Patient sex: F
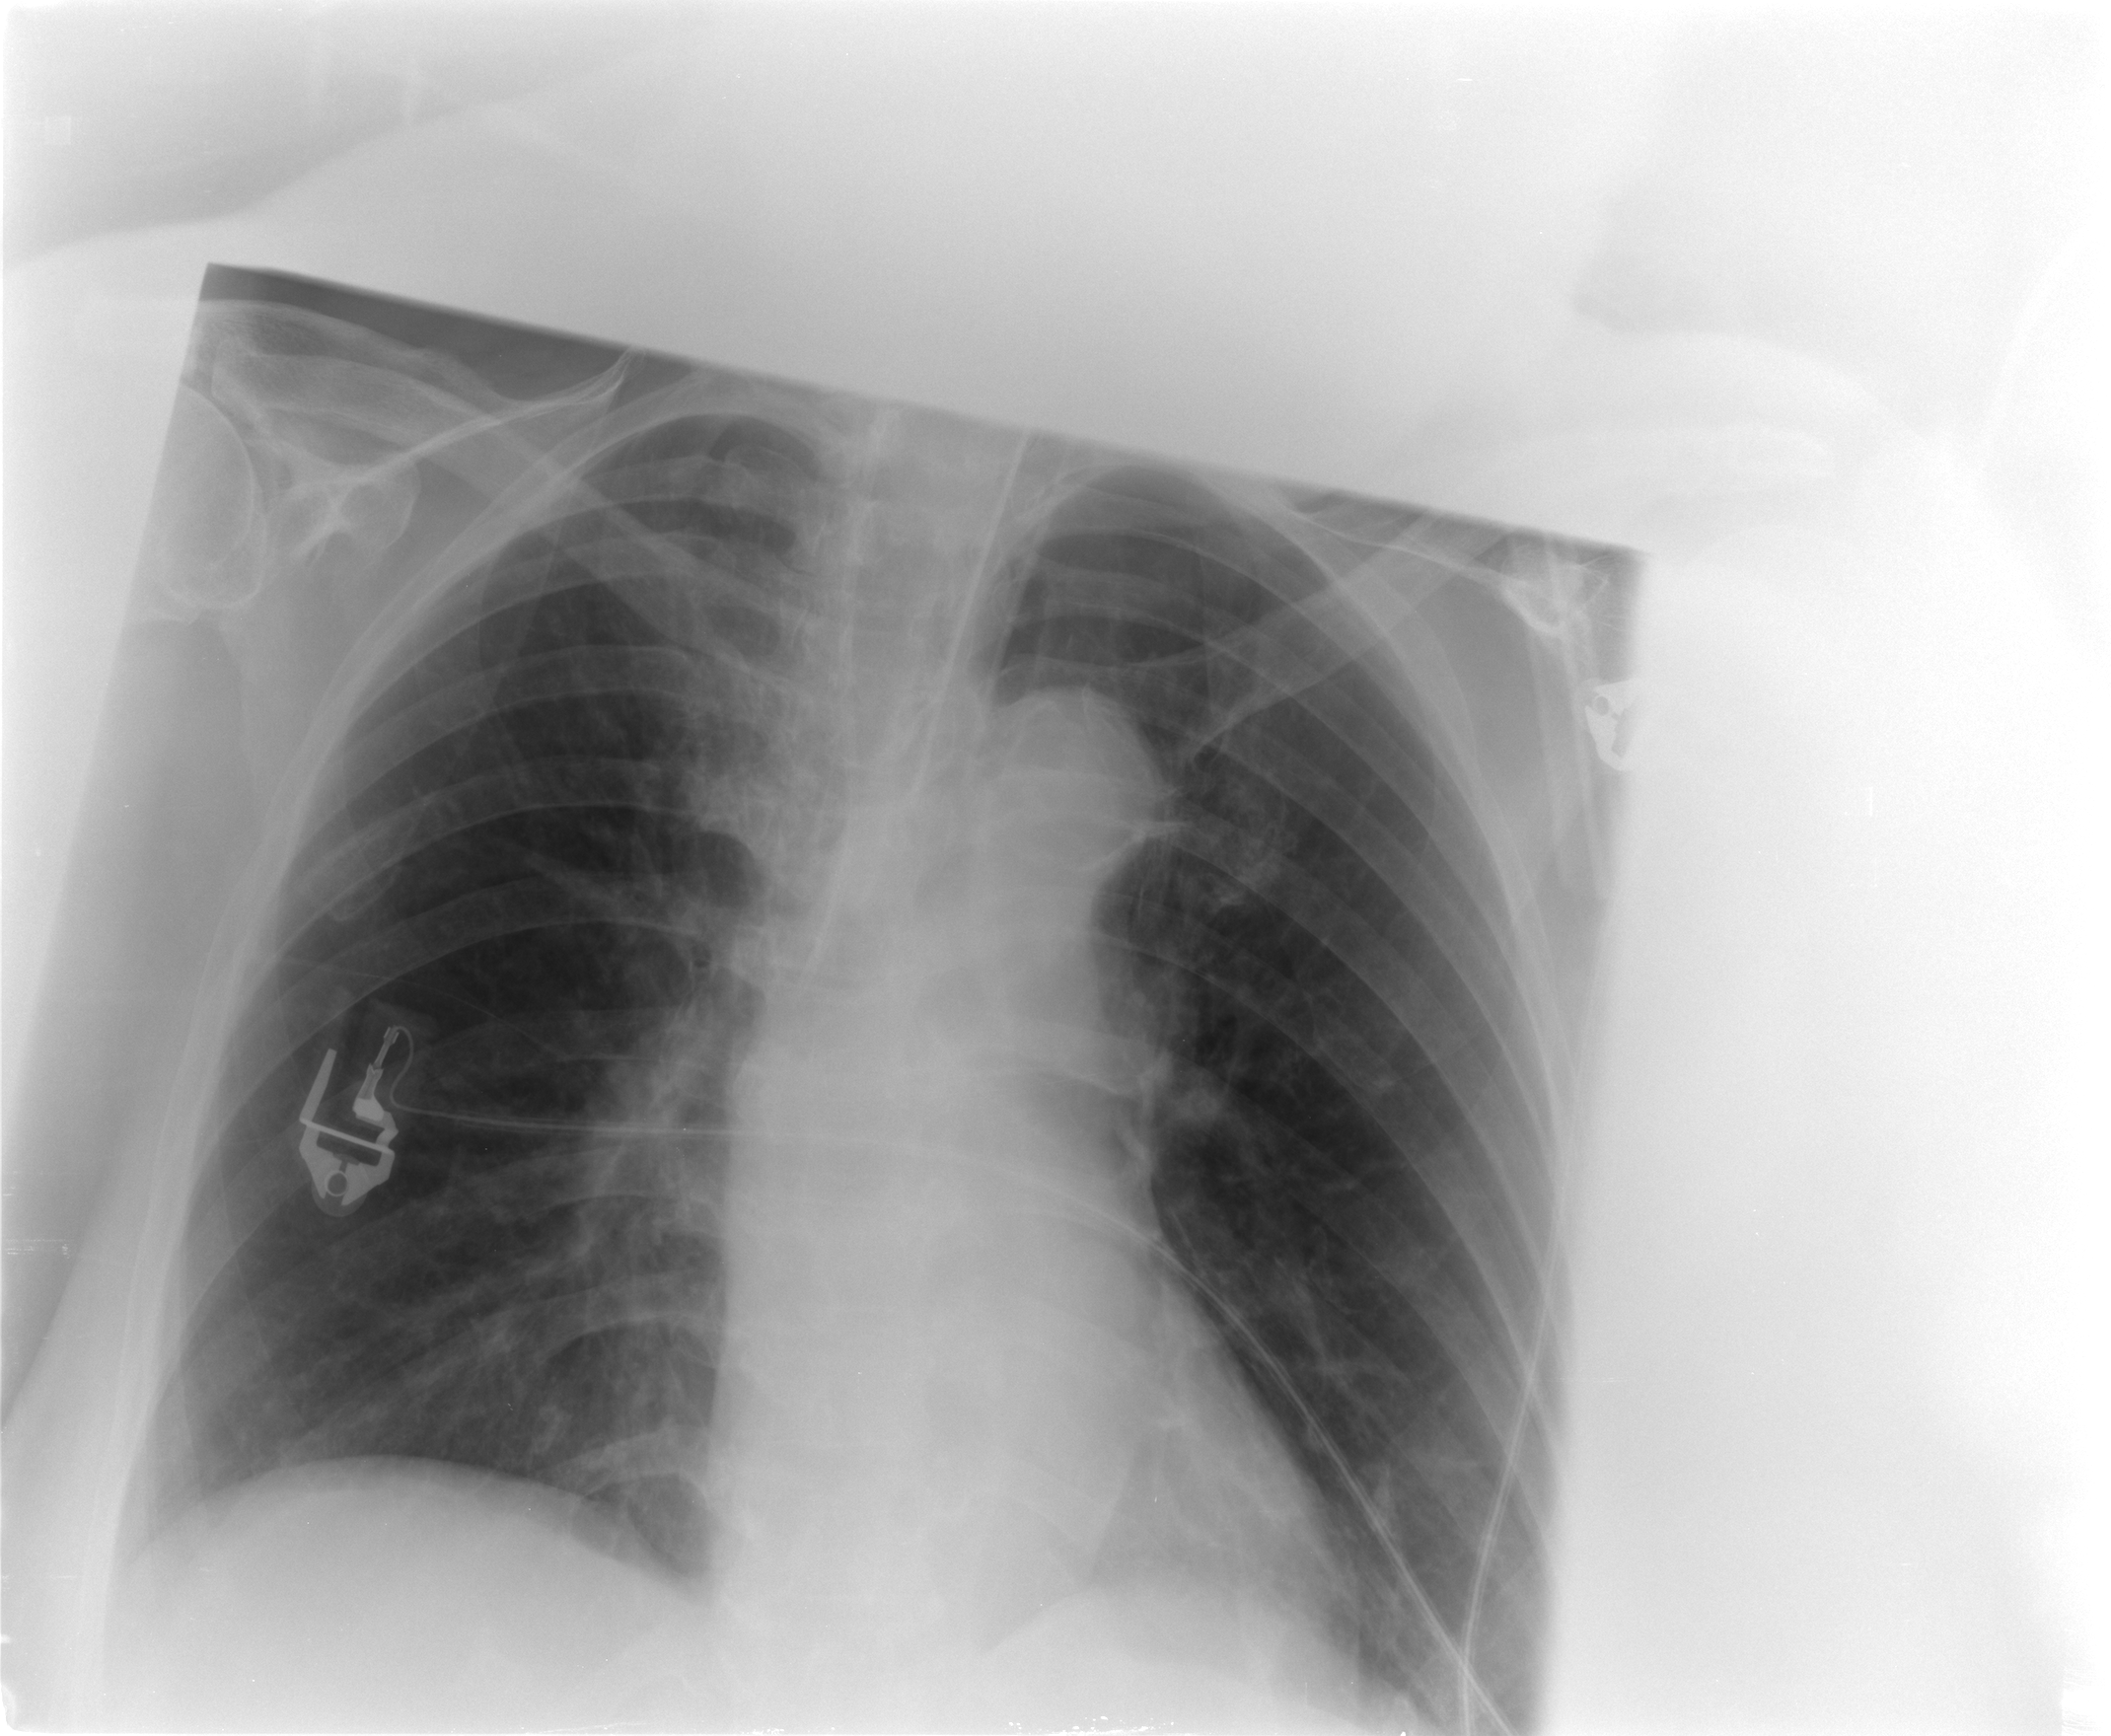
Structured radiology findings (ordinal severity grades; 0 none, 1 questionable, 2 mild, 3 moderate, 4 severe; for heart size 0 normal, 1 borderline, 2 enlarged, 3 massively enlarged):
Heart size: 0
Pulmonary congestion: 0
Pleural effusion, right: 0
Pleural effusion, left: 1
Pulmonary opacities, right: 0
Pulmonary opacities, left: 0
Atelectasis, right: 0
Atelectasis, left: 0